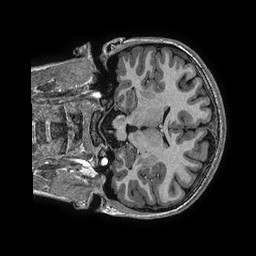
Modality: T1w
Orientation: coronal
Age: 12
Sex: female
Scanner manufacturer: ge
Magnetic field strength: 3 T
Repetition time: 0.006952 s
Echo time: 0.00292 s